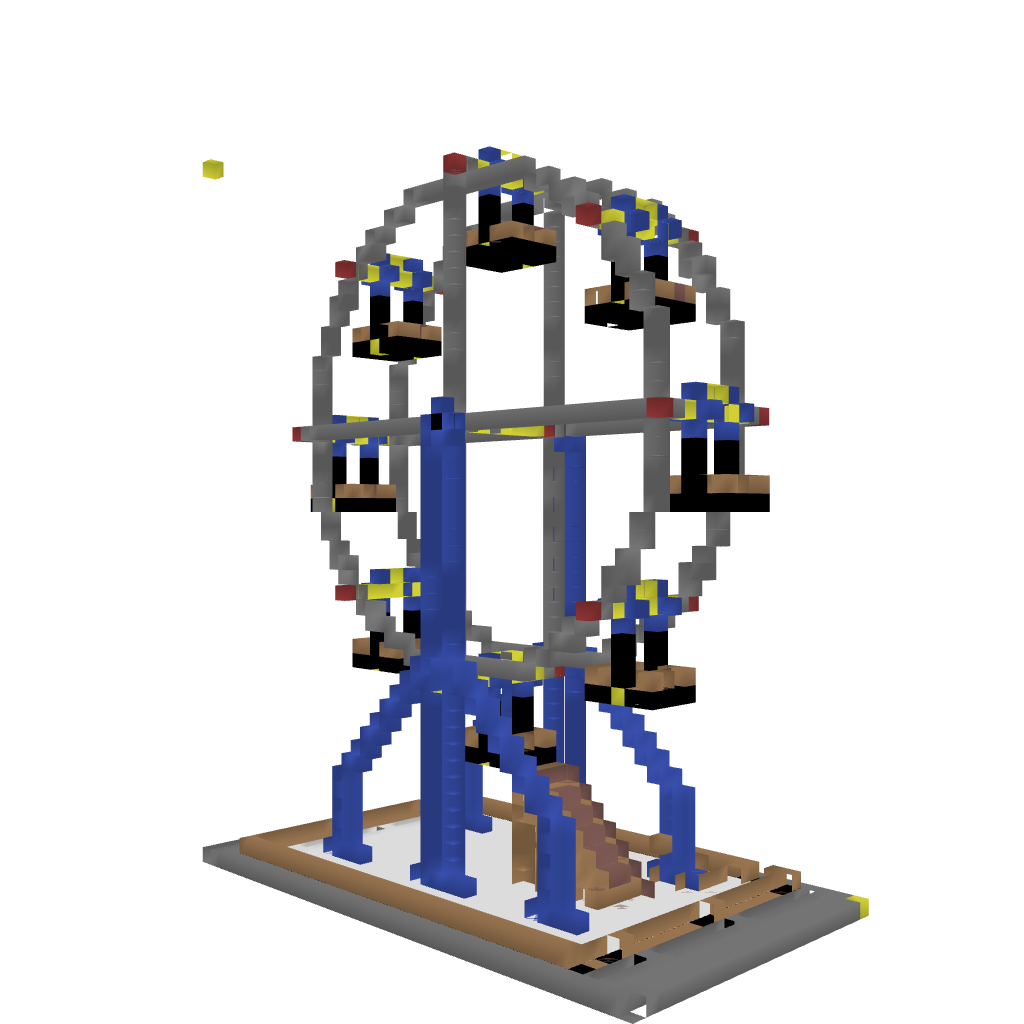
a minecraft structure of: Ferris Wheel high quality